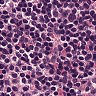
Metastatic tissue present: no